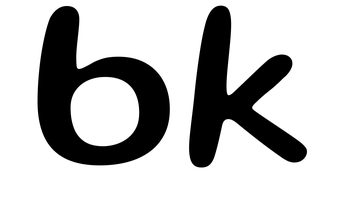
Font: Gluten_Regular